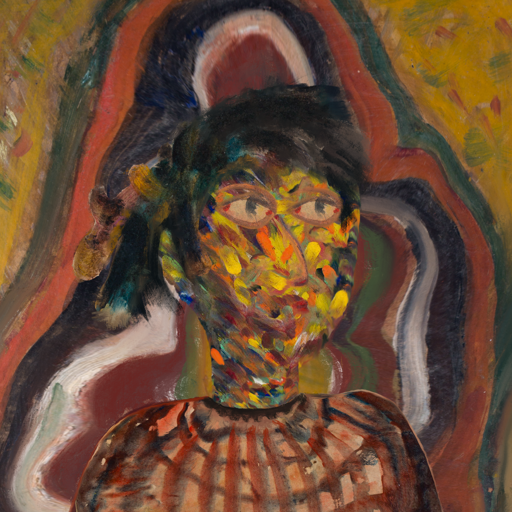
Background: AfterRaid, Head And Neck Side: An_Impression, Face Side: GypsyMother, Bust: Orphan, Hair Side: Pipe, Head Accessory: Blank, Second Necklace: Blank, Necklace: Blank, Baby: Blank